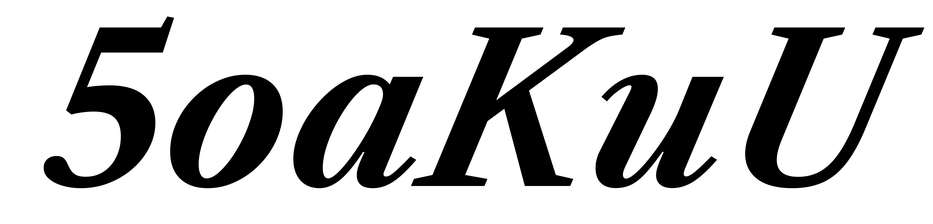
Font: LibreCaslonText-Italic_Bold_Italic